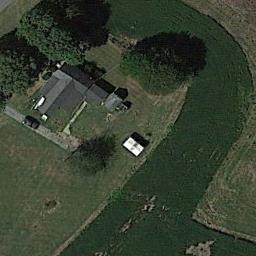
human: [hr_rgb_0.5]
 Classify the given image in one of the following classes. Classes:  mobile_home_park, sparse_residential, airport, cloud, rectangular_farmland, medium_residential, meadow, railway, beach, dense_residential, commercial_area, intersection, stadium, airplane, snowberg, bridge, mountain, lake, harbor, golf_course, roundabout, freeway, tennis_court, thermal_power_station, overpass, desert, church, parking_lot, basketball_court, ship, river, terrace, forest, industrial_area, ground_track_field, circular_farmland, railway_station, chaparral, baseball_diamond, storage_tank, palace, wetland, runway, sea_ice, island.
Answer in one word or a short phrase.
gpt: sparse_residential